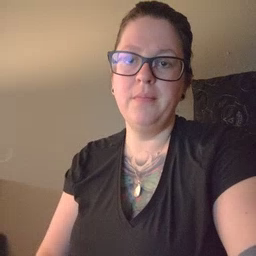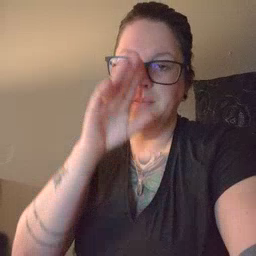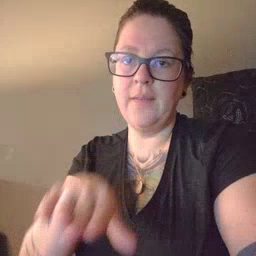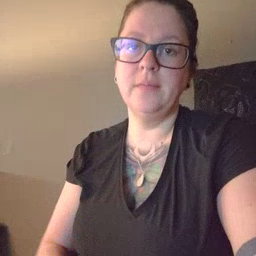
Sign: elephant